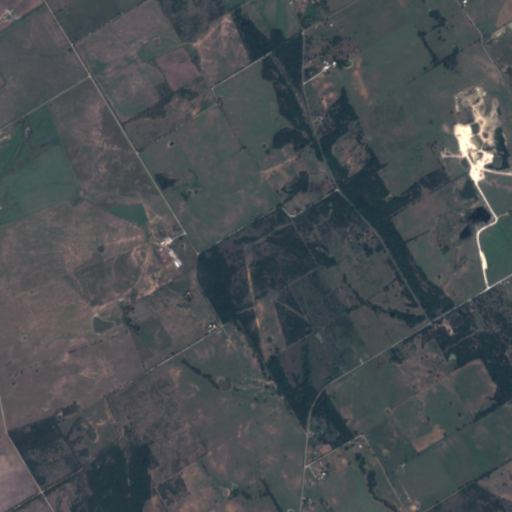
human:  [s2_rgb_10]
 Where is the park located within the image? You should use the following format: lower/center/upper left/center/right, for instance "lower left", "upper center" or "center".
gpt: The park is located in the upper center of the image.
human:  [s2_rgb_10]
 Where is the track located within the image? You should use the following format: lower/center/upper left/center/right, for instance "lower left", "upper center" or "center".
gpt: There is no track in the image.